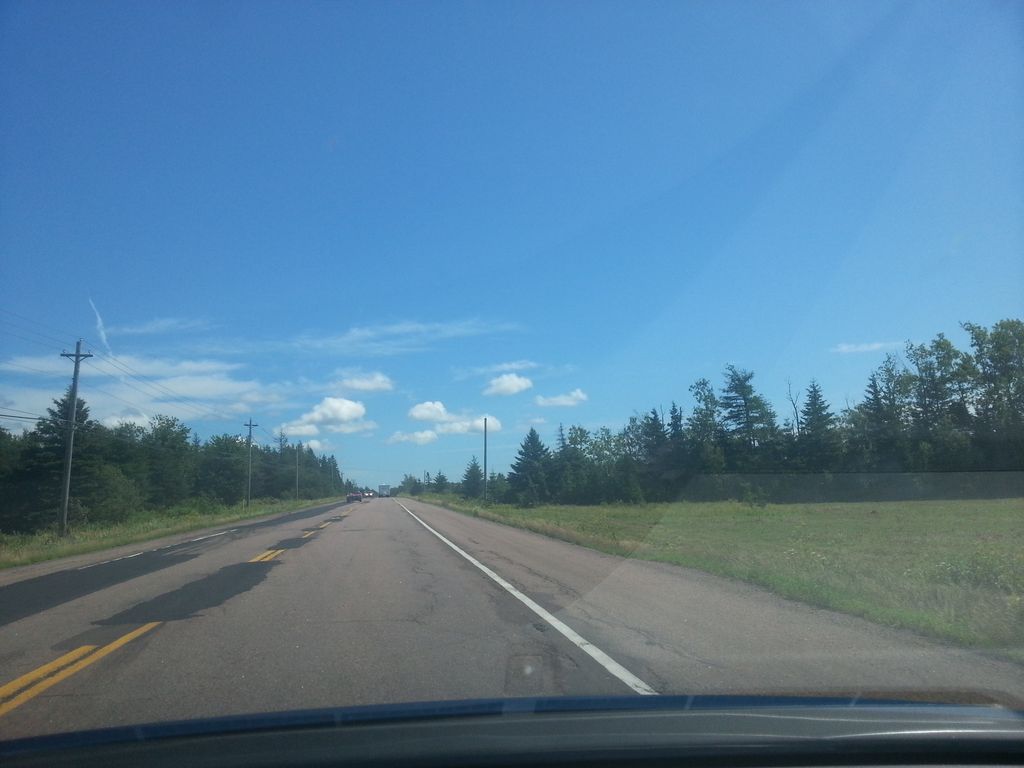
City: charlottetown